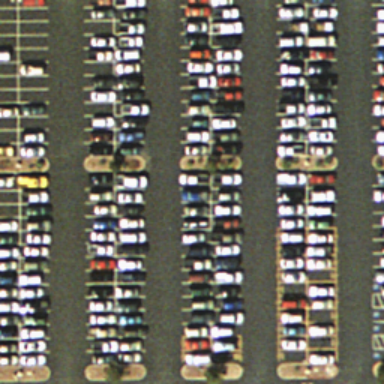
Lots of cars are very closed to each other in the parking lot .